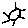
Label: sun